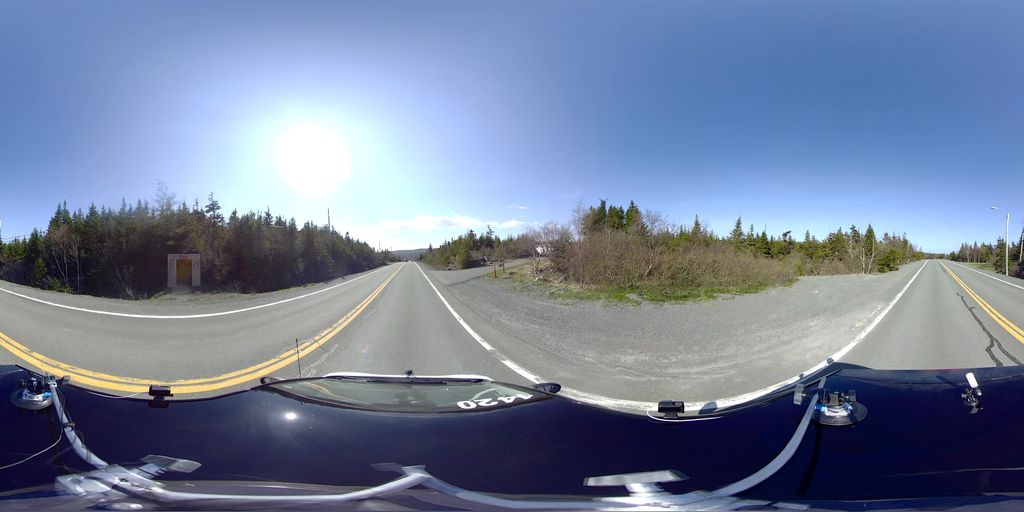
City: st_johns